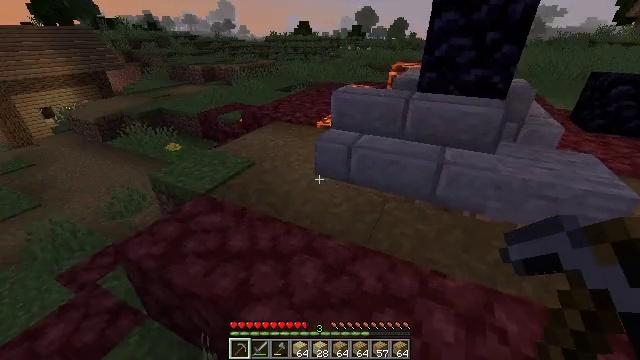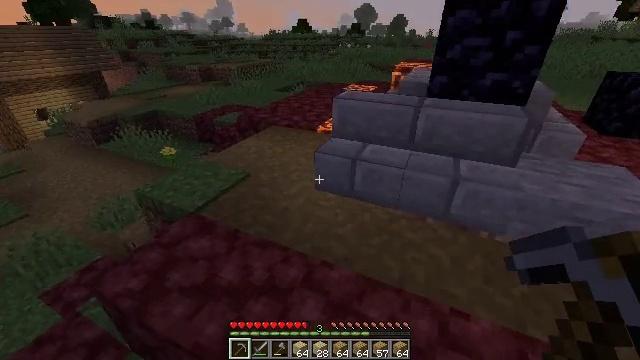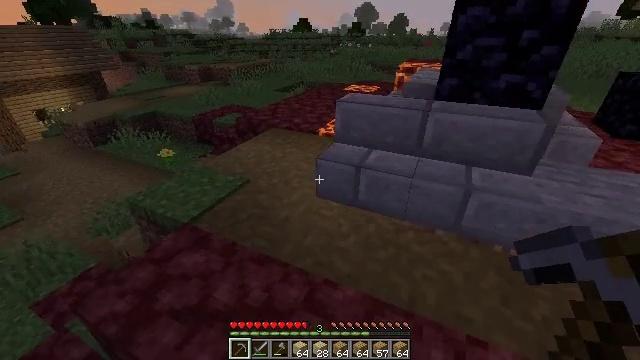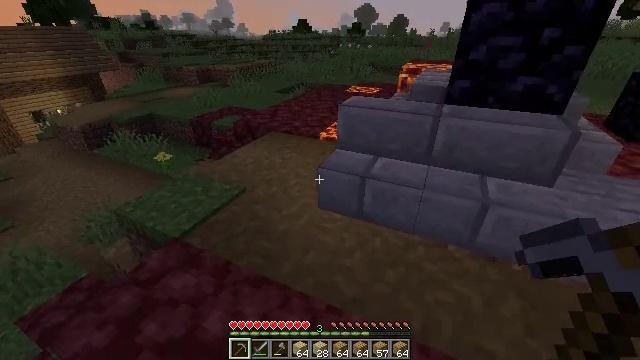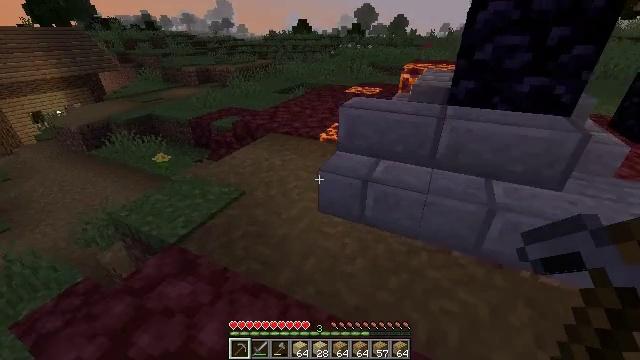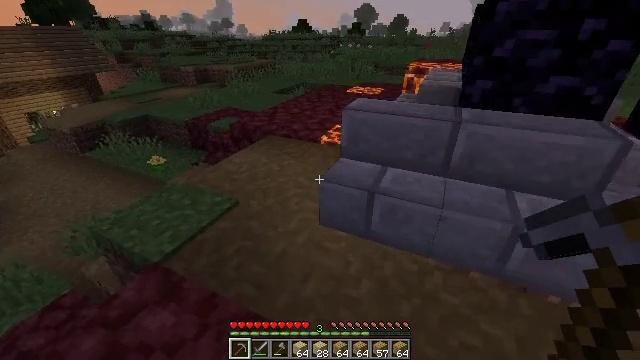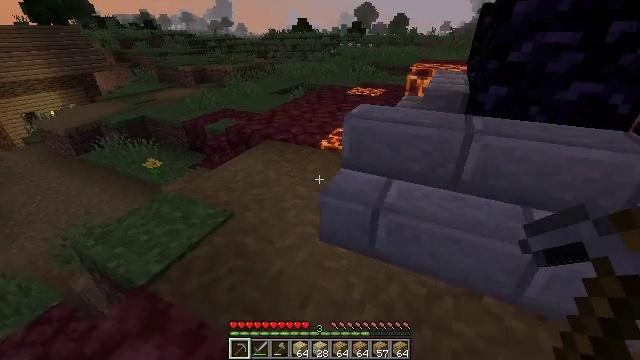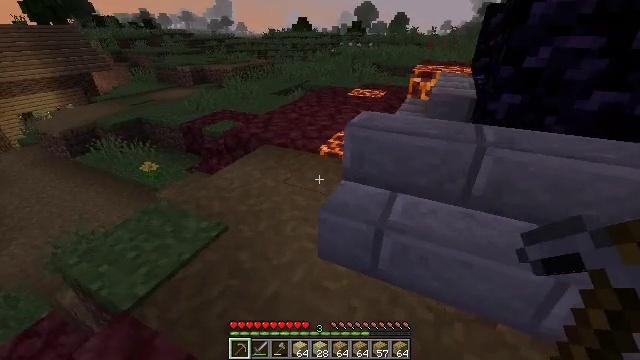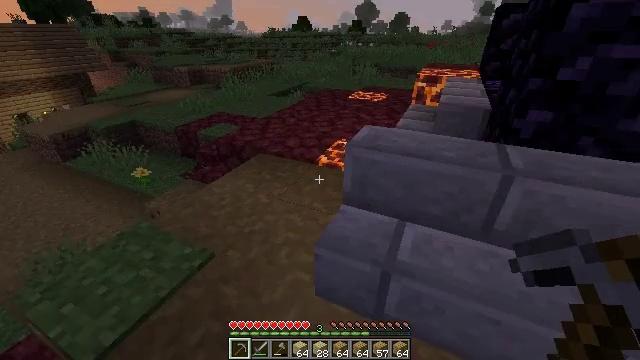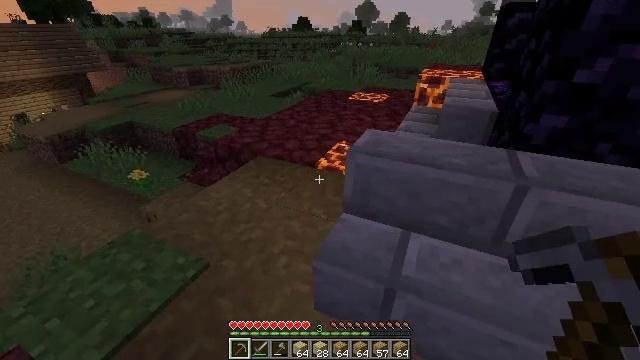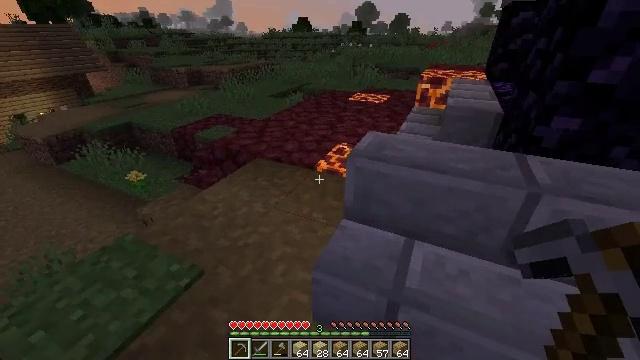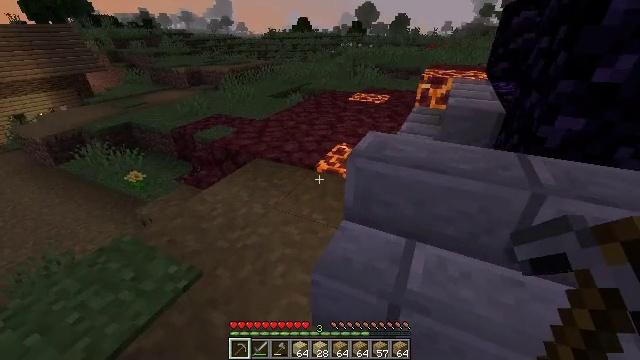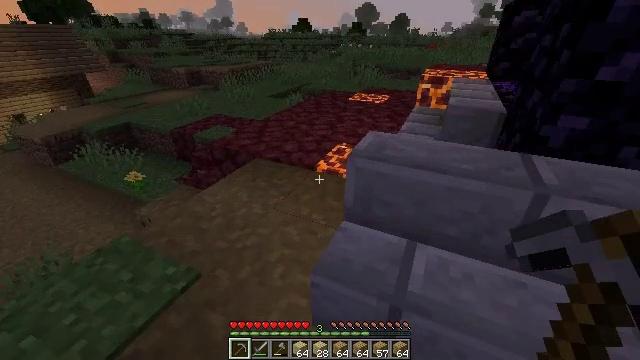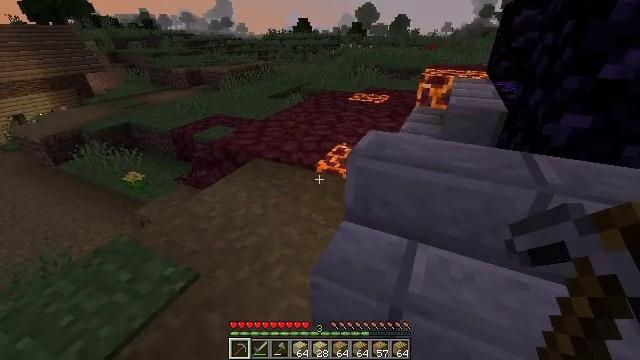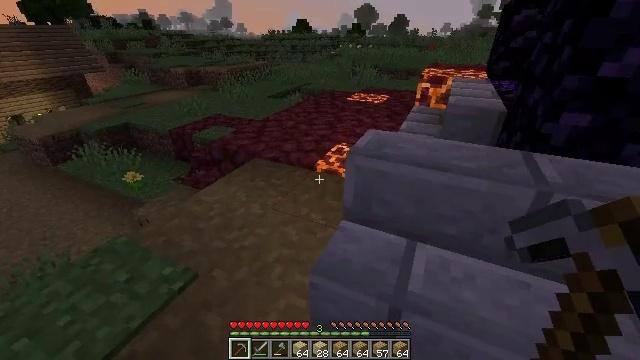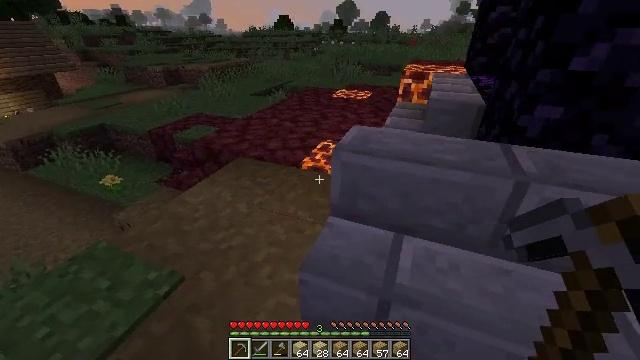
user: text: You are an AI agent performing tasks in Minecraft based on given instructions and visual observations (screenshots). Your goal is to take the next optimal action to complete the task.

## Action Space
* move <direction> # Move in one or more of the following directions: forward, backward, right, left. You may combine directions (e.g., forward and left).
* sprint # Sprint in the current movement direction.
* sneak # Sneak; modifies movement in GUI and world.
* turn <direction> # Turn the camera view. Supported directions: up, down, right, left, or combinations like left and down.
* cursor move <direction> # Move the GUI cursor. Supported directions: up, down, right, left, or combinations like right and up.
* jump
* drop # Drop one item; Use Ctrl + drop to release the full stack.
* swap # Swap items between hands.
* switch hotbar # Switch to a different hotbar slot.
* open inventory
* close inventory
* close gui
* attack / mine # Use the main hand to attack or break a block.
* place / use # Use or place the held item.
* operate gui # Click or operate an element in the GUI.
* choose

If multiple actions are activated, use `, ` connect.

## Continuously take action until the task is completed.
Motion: motion action
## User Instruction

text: Recycle the stone brick stairs from the structure.
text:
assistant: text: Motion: move forward
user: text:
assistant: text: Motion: move forward
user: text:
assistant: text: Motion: move forward
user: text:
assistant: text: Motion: move forward
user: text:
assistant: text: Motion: move forward
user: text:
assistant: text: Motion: move forward
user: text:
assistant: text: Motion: move forward
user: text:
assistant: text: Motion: move forward
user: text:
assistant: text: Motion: no_op
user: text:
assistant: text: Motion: no_op
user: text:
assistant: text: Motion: no_op
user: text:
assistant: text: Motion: no_op
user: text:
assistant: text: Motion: no_op
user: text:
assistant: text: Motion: no_op
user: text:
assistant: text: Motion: turn right
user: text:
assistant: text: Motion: turn right
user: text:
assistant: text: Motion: turn right
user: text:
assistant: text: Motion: turn right
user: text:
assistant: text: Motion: turn right
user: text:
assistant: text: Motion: turn right
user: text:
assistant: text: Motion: turn right
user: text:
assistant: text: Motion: turn right
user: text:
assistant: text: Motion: no_op
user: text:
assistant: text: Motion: no_op
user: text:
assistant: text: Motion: no_op
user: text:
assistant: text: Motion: turn right
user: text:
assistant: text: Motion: turn right
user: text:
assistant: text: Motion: no_op
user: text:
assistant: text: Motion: move forward, turn right
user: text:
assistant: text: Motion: move forward